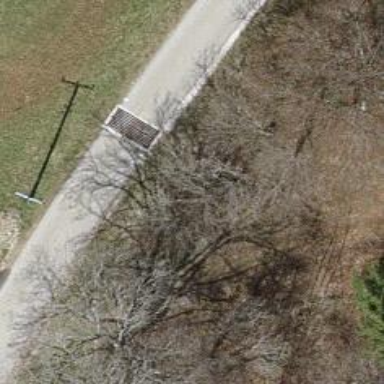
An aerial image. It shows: Cattle grid.